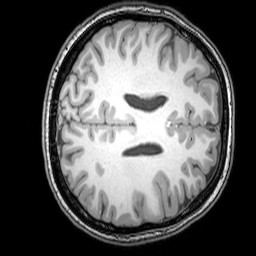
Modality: T1w
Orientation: axial
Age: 24
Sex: female
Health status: healthy
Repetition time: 0.081 s
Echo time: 0.037 s